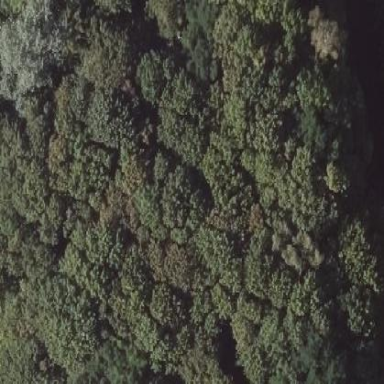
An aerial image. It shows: Mixed woodland with various types of leaves.